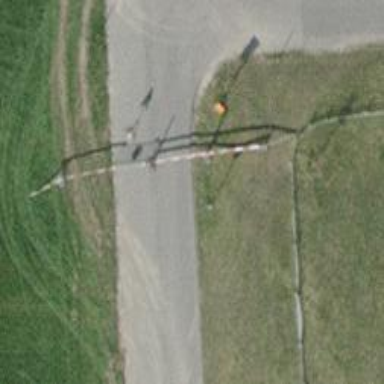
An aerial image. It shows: Pipeline marker.